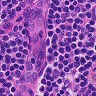
Metastatic tissue present: no